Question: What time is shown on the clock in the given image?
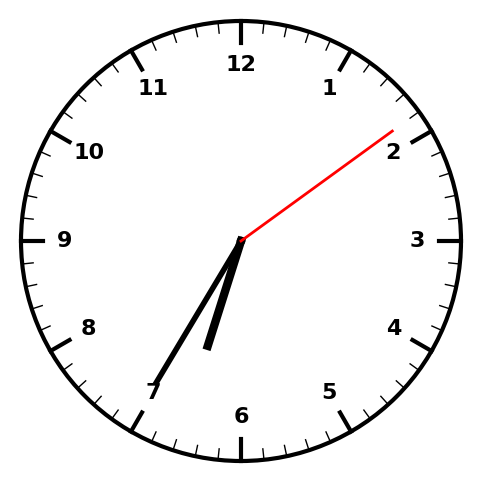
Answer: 06:35:09